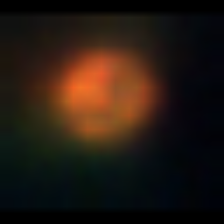
Taxon: NanoPlankton
Group: Other